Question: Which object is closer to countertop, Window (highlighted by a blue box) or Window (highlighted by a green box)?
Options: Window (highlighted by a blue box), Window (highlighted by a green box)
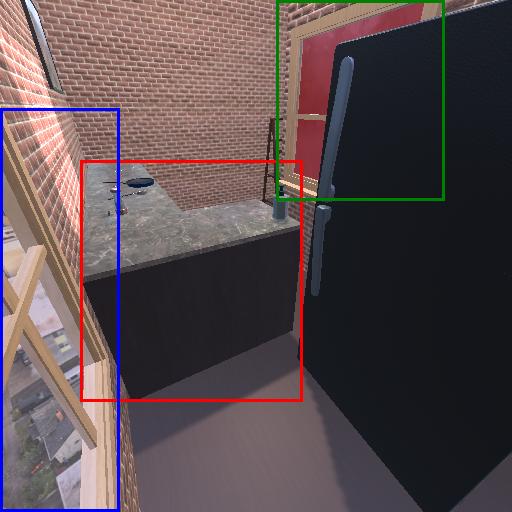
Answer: Window (highlighted by a blue box)